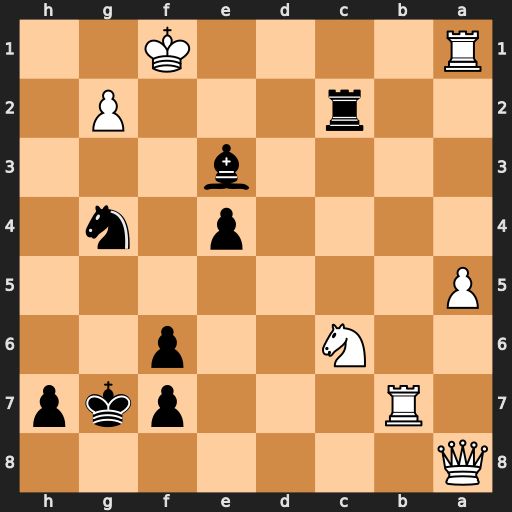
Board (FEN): Q7/1R3pkp/2N2p2/P7/4p1n1/4b3/2r3P1/R4K2
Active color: b
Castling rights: -
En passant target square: -
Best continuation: Rf2+ Ke1 Bd2+ Kd1 Ne3#